Question: Iam trying to port irrlicht helloworld programme to android.. but when i set my device type to OGLES2 it give me error Symbol 'EDT_OGLES2' could not be resolved
Here is screenshot of my cpp file
Any idea what iam doing wrong.
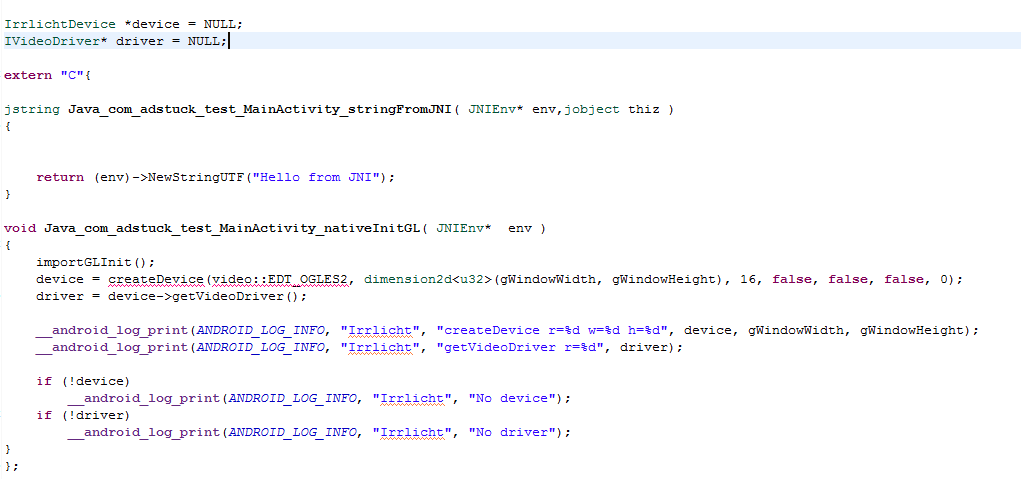
Answer: After going through documentation of irrlicht, i found that i have to add and enum variable EDT_OGLES1 or EDT_OGLES2 in EDriverTypes.h. Finally compiled and everything is working fine.